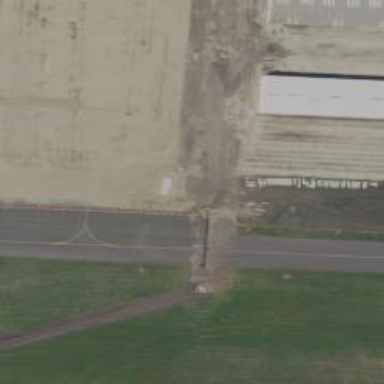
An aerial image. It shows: Image of taxiway at airport.